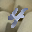
Label: 4